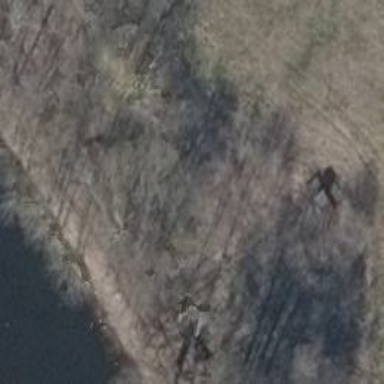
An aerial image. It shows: Hunting stand.